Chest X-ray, PA view. Patient: 68 years old, sex F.
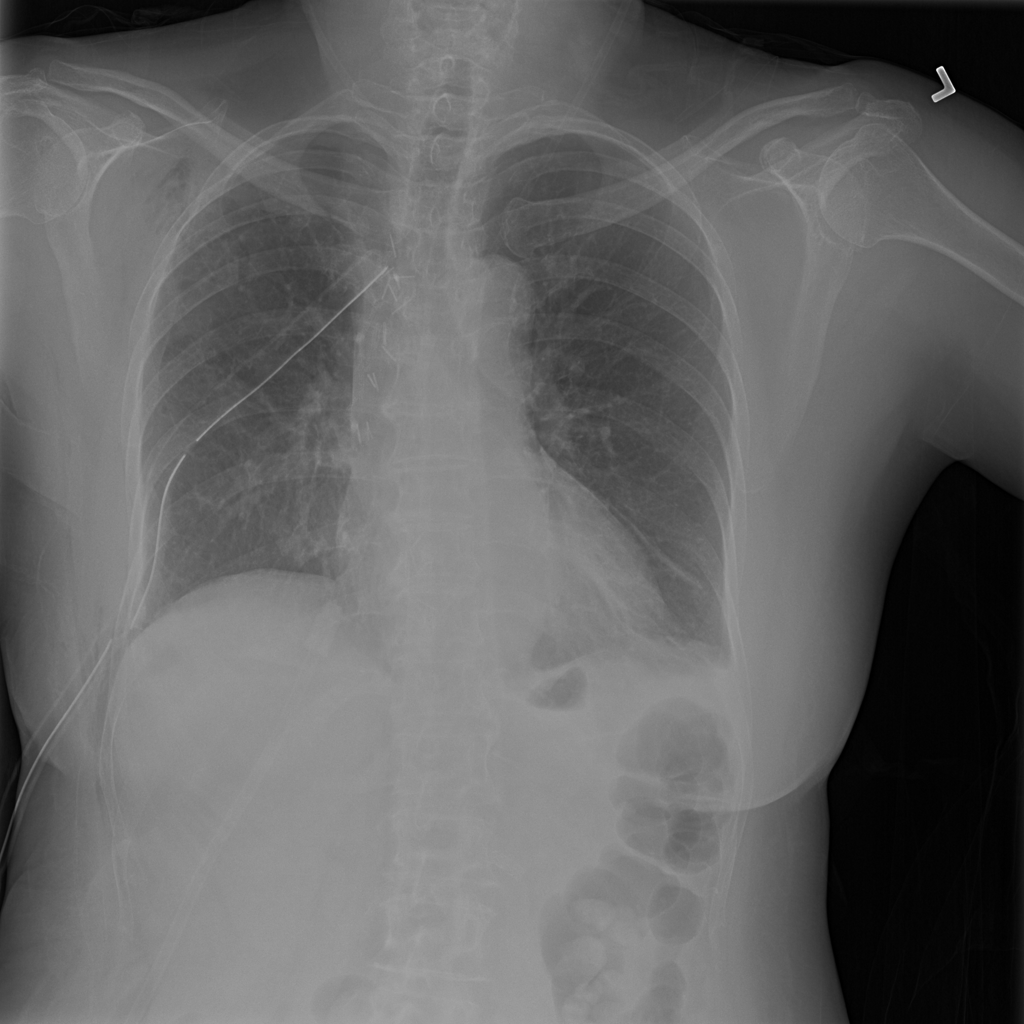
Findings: Effusion, Pneumothorax